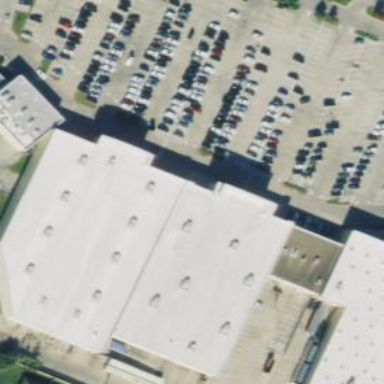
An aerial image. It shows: Parking space is available.